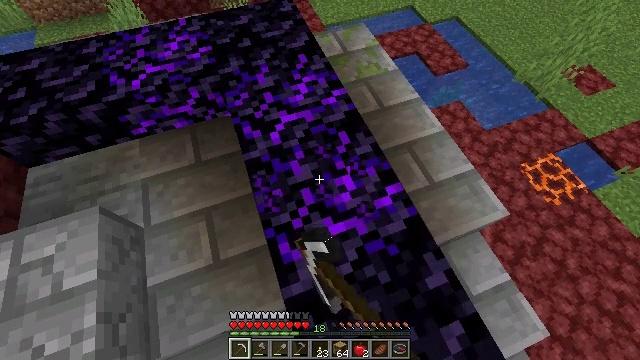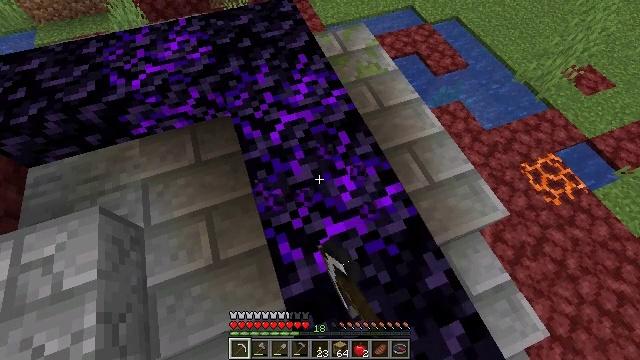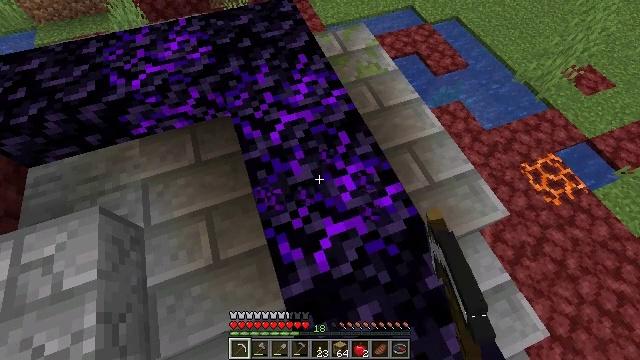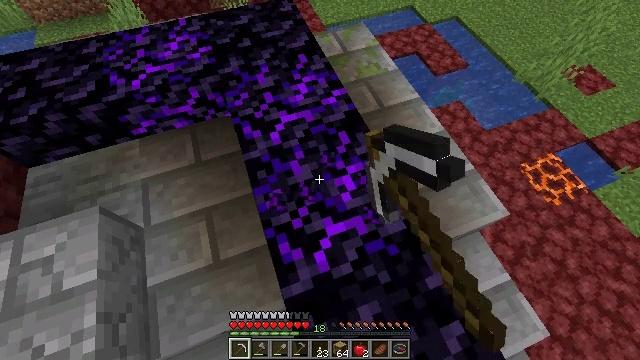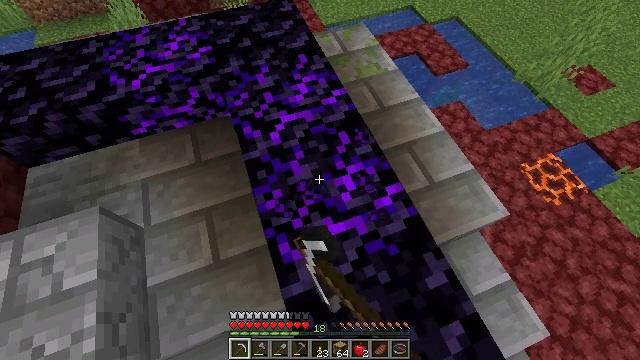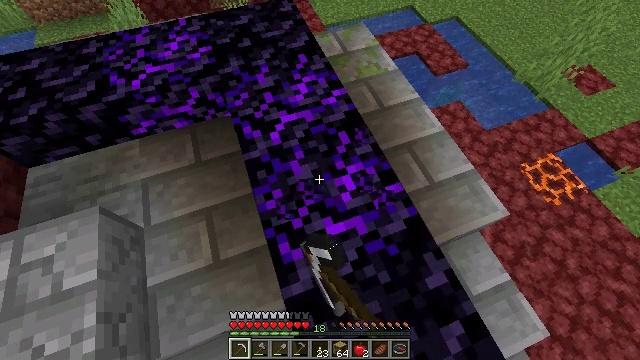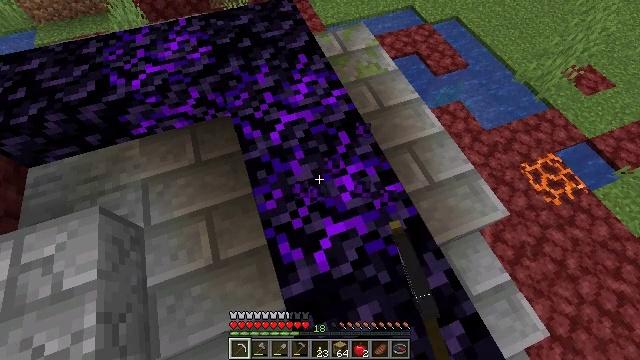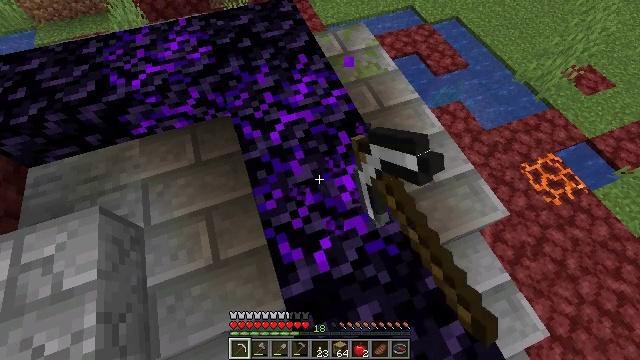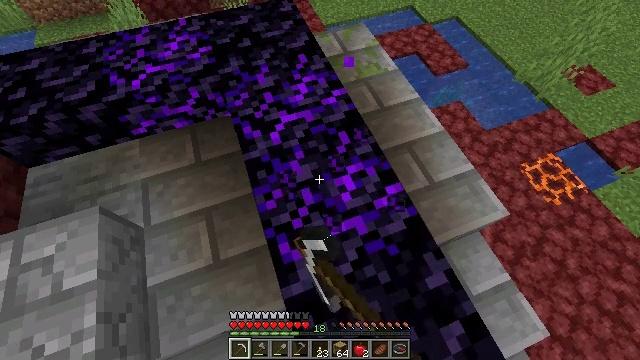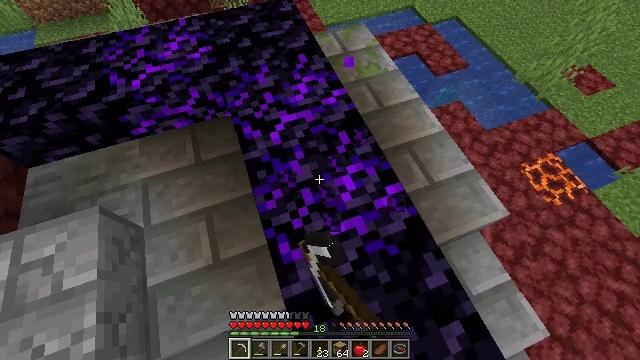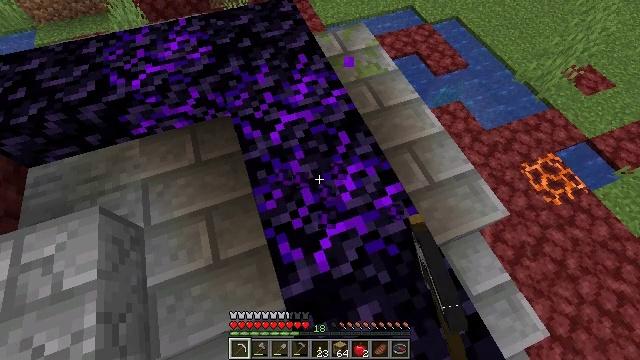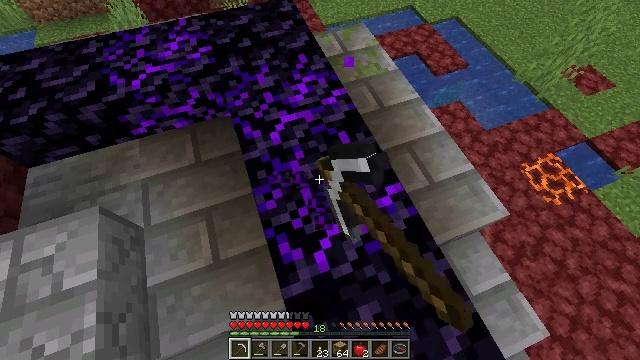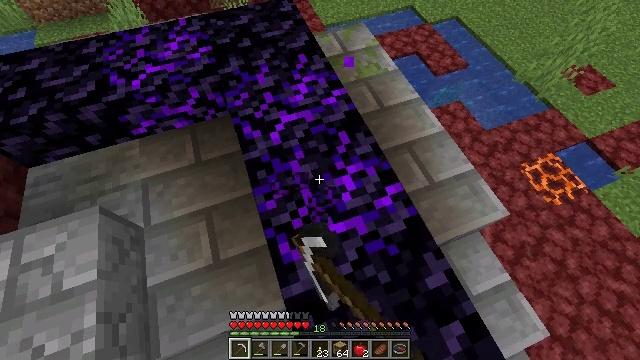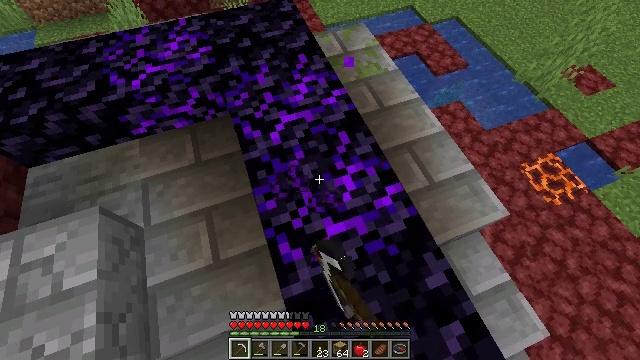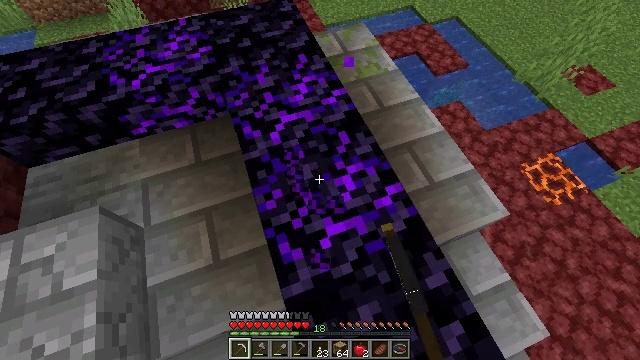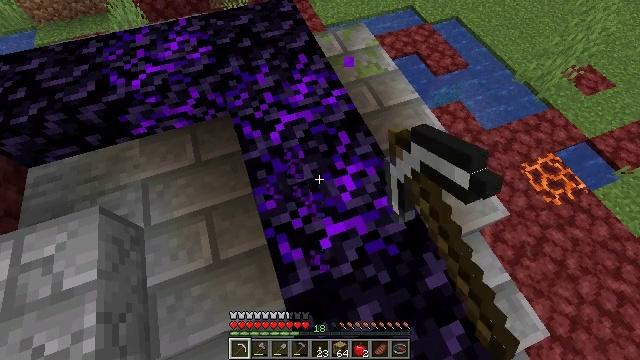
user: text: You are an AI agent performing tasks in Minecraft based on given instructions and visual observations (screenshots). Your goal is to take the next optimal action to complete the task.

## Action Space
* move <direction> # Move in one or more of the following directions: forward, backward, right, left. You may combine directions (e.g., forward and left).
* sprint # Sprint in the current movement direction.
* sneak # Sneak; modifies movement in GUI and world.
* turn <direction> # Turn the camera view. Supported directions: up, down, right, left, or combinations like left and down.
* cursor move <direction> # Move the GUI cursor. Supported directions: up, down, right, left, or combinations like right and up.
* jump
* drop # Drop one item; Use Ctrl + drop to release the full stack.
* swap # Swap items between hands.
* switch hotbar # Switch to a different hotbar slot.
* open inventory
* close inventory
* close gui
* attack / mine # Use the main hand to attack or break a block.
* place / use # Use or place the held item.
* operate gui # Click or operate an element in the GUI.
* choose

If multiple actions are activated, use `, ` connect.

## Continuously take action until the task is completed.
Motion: motion action
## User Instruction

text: Harvest the cracked stone bricks for building.
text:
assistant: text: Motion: attack / mine
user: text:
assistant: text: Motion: attack / mine
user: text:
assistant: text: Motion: attack / mine
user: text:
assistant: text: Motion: attack / mine
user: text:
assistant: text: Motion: attack / mine
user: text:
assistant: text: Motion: attack / mine
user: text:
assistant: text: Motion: attack / mine
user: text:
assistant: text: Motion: attack / mine
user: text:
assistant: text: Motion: attack / mine
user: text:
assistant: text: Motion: attack / mine
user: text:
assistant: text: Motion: attack / mine
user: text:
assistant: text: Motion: attack / mine
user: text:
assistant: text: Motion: attack / mine
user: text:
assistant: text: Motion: attack / mine
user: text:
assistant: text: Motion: attack / mine
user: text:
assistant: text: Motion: attack / mine
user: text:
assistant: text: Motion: attack / mine
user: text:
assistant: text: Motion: attack / mine
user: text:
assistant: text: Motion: attack / mine
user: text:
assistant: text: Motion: attack / mine
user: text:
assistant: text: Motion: attack / mine
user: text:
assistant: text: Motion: attack / mine
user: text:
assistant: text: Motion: attack / mine
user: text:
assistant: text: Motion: attack / mine
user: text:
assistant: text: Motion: attack / mine
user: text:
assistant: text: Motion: attack / mine
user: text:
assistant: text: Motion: attack / mine
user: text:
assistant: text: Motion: attack / mine
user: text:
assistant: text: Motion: attack / mine
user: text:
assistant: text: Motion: attack / mine